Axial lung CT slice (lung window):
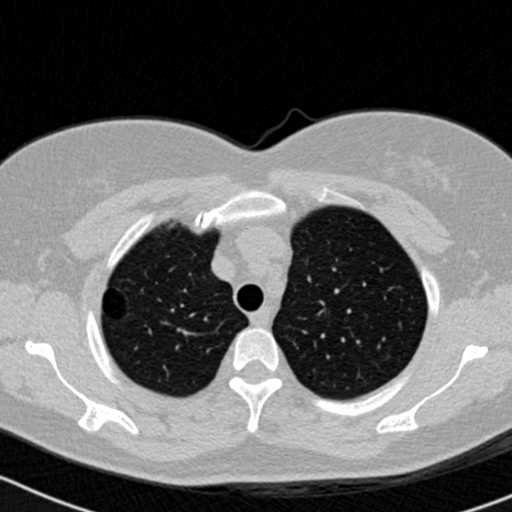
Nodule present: no